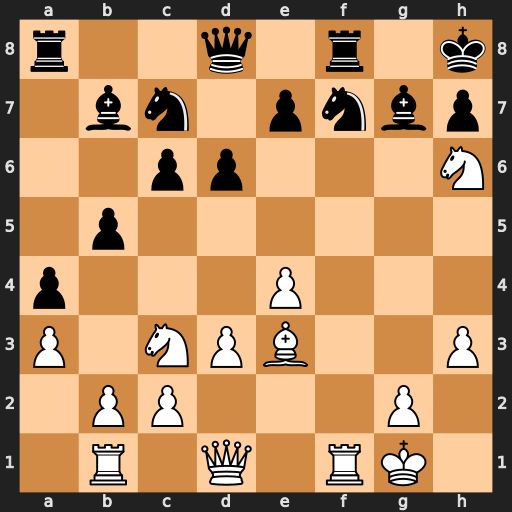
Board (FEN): r2q1r1k/1bn1pnbp/2pp3N/1p6/p3P3/P1NPB2P/1PP3P1/1R1Q1RK1
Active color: w
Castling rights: -
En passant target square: -
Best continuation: Nxf7+ Rxf7 Rxf7